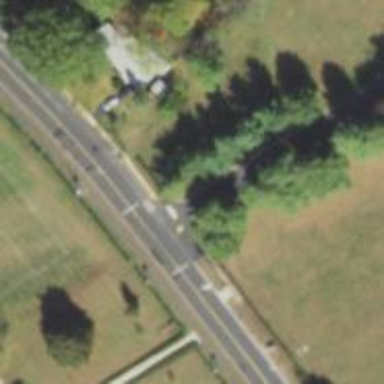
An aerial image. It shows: Unmarked crossing on footway.